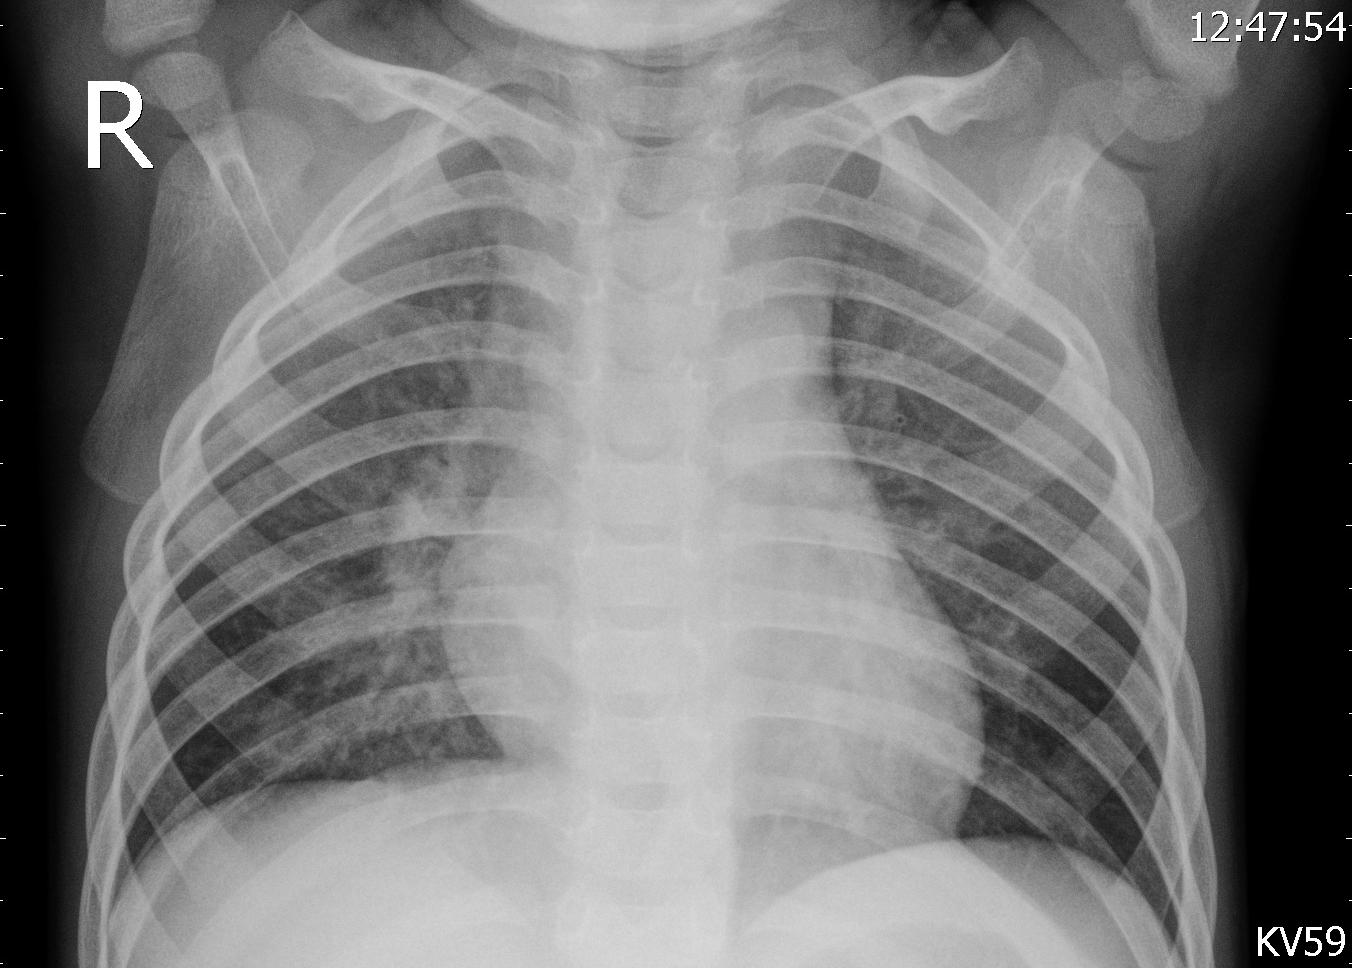
Diagnosis: PNEUMONIA